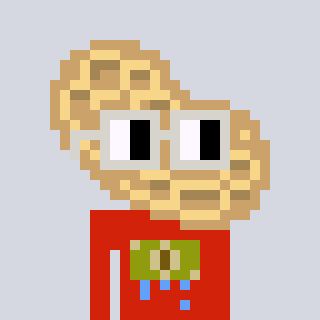
a pixel art character with square light gray glasses, a peanut-shaped head and a red-colored body on a cool background